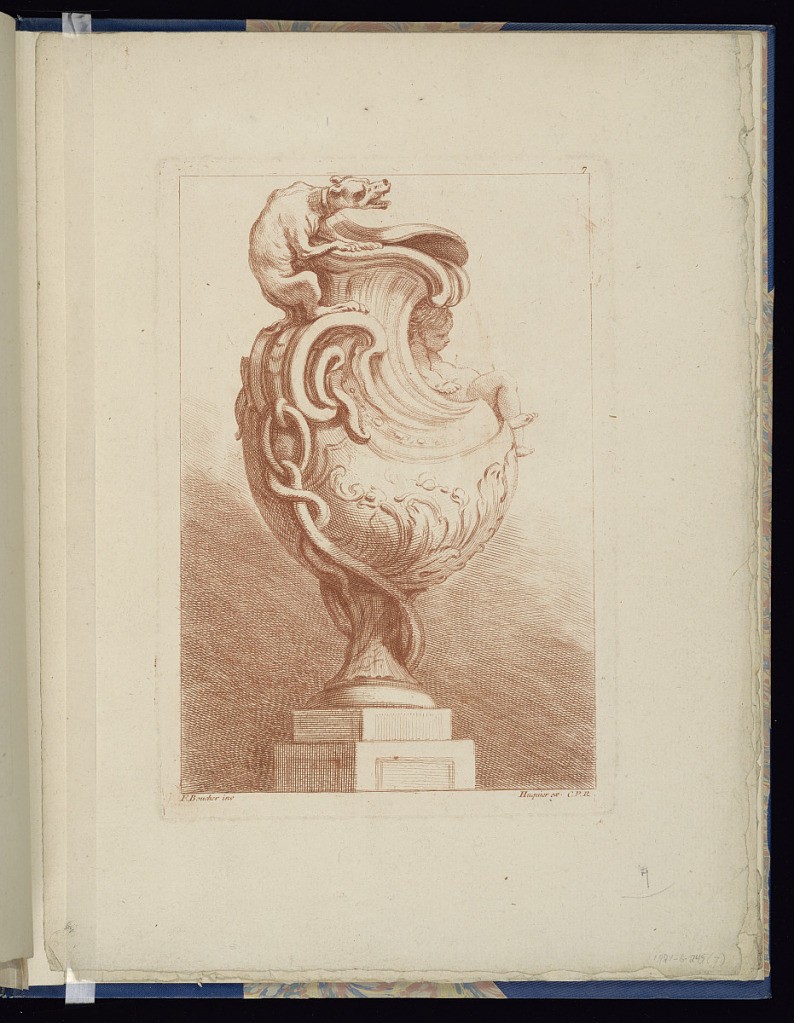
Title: Ornamental Vase Design
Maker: François Boucher, French, 1703–1770
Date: ca. 1738
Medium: Etching in red ink on cream laid paper
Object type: Bound print
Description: Vase in the form of a pitcher. Shell-shaped forms near the neck and lid, the handle connected to the base by a snake-like chain. Sitting on the handle is a crouching dog baring its teeth. Reclining in the slope of the neck, at right, a putto figure. The plate is printed in red ink (sanguine). The plate is signed and numbered.